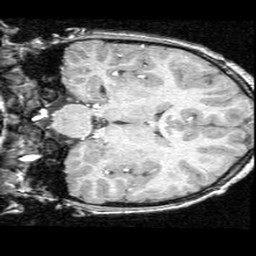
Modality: T1w
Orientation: coronal
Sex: male
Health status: ill
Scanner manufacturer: ge
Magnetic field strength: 1.5 T
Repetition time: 21 s
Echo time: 0.008 s